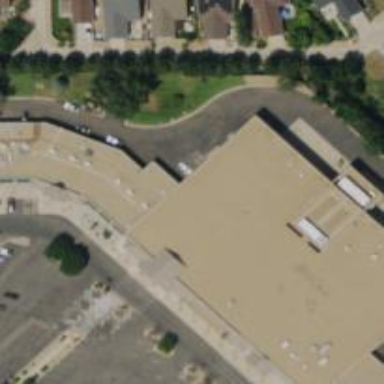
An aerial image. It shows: Flat-roofed retail building.